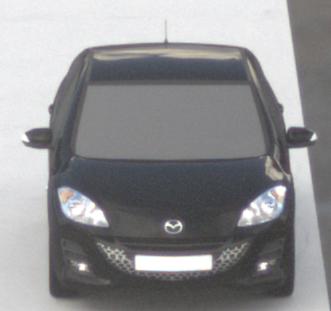
Make: Mazda
Model: 3 1.6
Detailed model: 3 (BL)
Model produced from: 2009/05
Model produced until: 2010/12
Doors: 5
Color: black
Road condition: dry road
Daytime: morning or afternoon
Contrast: low contrast